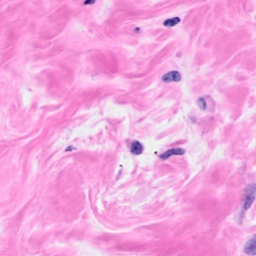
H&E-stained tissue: Breast